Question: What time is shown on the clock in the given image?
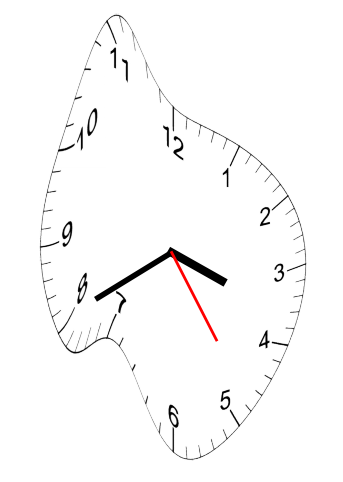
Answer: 03:40:24